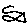
Label: fish